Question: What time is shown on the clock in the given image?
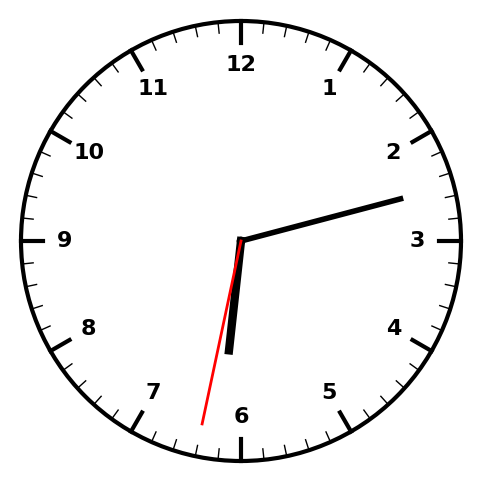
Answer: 06:12:32